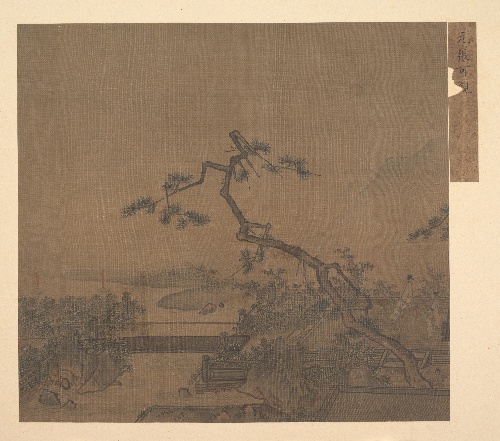
Title: 明/清   佚名   舊傳 元張可觀   月映松臺圖   冊頁|Moonlit terrace
Artist: Zhang Keguan|Unidentified
Artist bio: Chinese, active ca. 1350|
Date: 17th century
Object type: Album leaf
Classification: Paintings
Medium: Album leaf; ink and color on silk
Culture: China
Period: Ming (1368–1644) or Qing dynasty (1644–1911)
Dimensions: 10 1/2 x 9 3/4 in. (26.7 x 24.8 cm)
Department: Asian Art
Credit line: John Stewart Kennedy Fund, 1913
Accession year: 1913
Repository: Metropolitan Museum of Art, New York, NY
Tags: Human Figures|Landscapes